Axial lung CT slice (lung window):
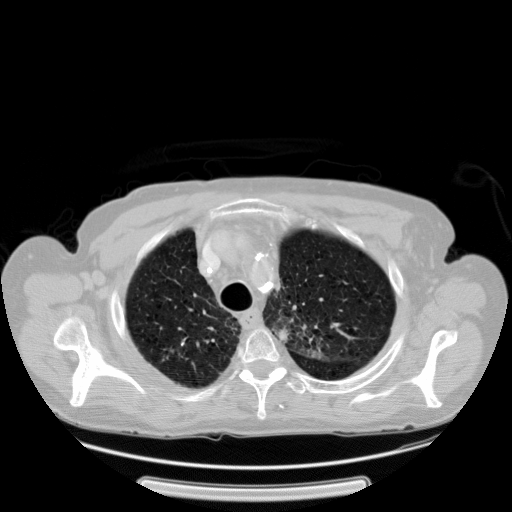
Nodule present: yes
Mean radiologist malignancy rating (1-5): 3